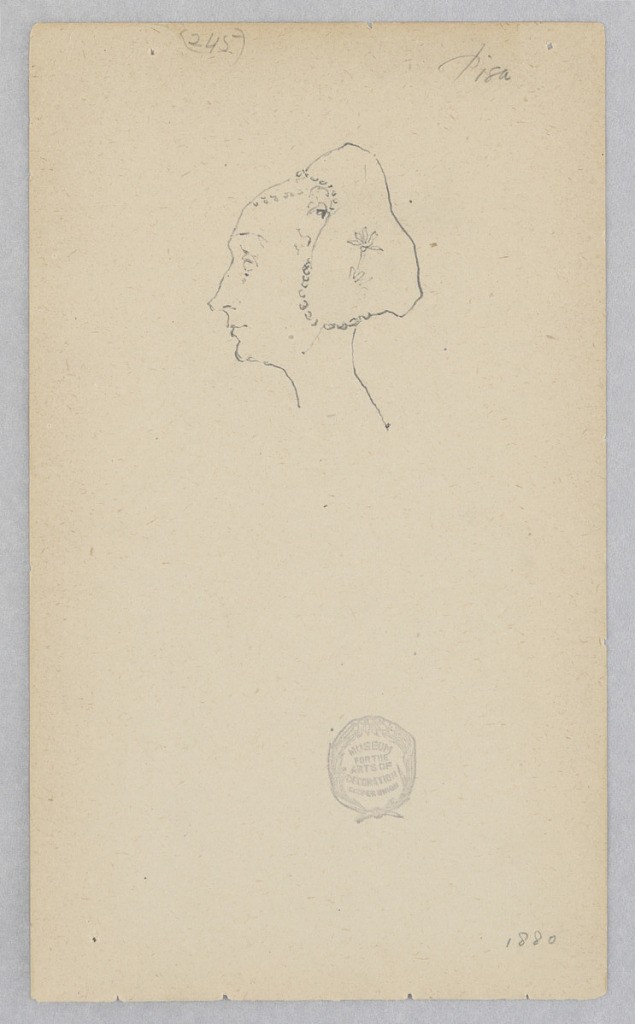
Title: Woman
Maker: Robert Frederick Blum, American, 1857–1903
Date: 1880
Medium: Graphite on wove paper
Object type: Drawing
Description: Sketch of a female figure in profile wearing a headpiece.